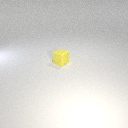
small yellow rubber cube